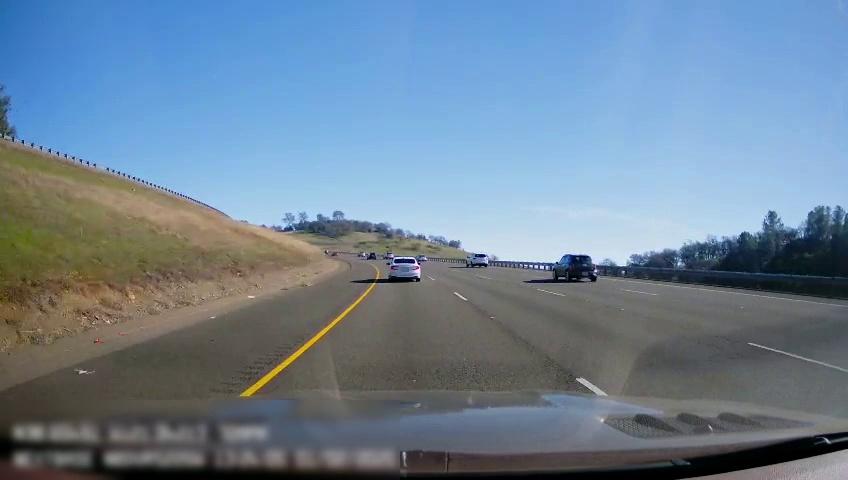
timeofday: Day
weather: Sunny
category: Drivable Space
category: Vehicles | Car
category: Vehicles | Car
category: Vehicles | SUV
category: Vehicles | SUV
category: Vehicles | Car
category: Vehicles | SUV
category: Lanes | Current Lane
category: Lanes | Current Lane
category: Lanes | Alternate Lane
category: Lanes | Alternate Lane
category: Lanes | Alternate Lane